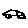
Label: car